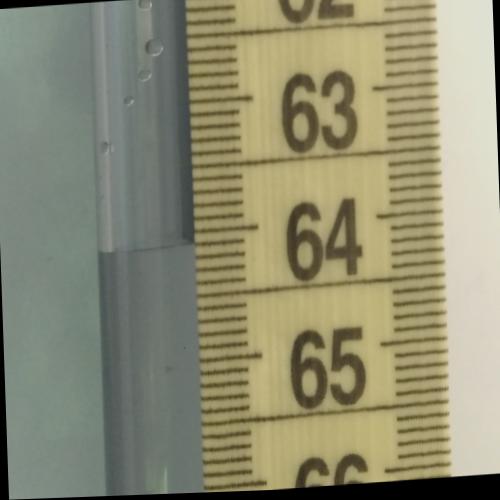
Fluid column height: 64.1 cm